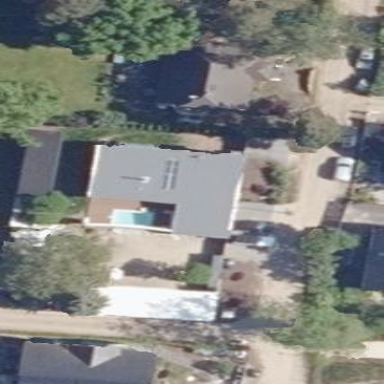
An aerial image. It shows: Simple house.